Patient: sex M, age 52
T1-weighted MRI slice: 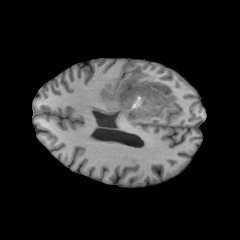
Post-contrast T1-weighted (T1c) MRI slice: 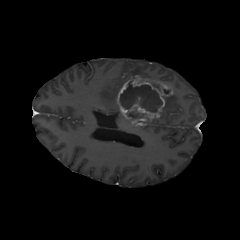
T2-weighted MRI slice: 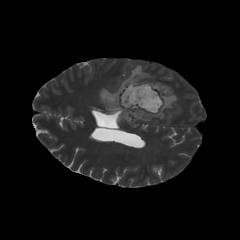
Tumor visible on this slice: yes
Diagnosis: Glioblastoma, IDH-wildtype
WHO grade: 4